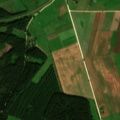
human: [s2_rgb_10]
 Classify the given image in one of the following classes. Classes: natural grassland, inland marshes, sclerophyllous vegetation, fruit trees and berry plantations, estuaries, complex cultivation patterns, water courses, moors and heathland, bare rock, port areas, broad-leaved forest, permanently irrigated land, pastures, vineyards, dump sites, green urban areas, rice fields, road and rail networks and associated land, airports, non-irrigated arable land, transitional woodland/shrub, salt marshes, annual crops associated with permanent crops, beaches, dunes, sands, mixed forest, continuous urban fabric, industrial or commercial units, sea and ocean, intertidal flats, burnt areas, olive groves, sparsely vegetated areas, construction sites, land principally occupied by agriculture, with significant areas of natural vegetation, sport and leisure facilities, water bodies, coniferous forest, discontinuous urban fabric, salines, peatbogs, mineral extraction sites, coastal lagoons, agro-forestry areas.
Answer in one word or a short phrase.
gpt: non-irrigated arable land, pastures, coniferous forest, mixed forest